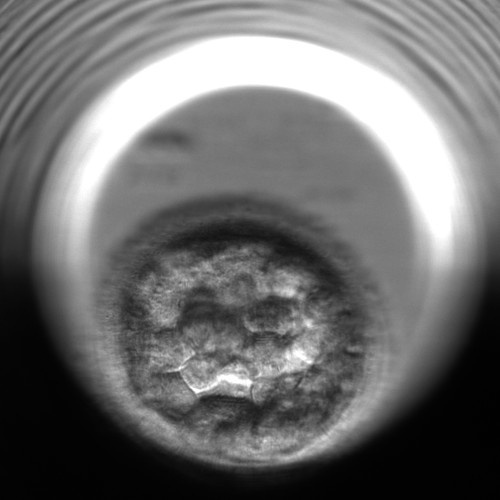
Embryo quality: poor